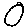
Label: circle